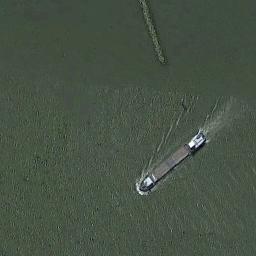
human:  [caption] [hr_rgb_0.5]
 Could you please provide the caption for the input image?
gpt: The ship are sailing in dark green water .

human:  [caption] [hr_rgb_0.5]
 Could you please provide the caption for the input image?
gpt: There is a boat beside the dock .

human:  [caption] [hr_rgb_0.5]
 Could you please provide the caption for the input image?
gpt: There is a ship in the green water .

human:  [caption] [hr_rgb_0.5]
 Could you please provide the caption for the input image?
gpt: A white bulk carrier travels on the green river .

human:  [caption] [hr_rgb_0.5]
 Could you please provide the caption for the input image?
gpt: The ship is surrounded by green water .